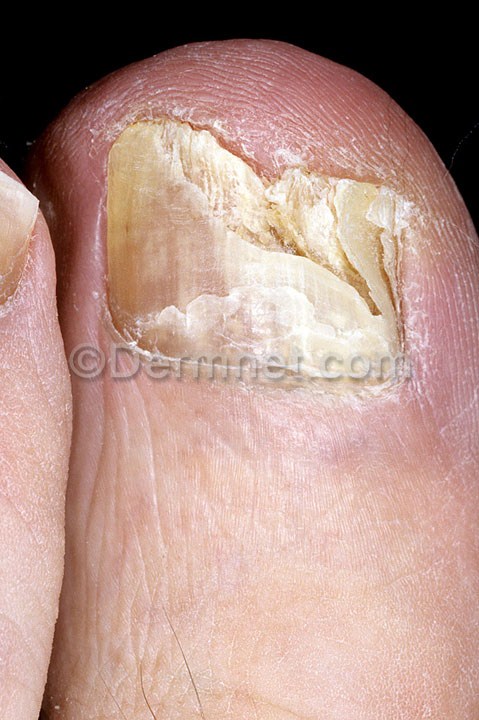
Disease: Nail Fungus and other Nail Disease